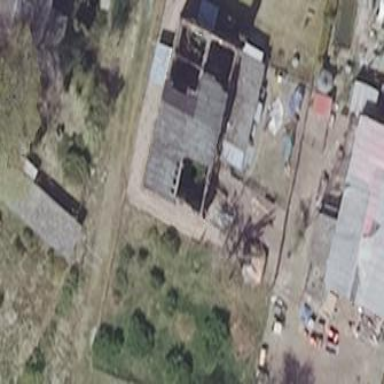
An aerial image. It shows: Ruins of building.